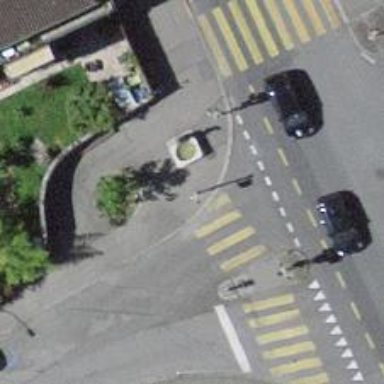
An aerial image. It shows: Kerb serving as barrier.